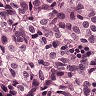
Metastatic tissue present: yes